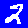
Digit: 2